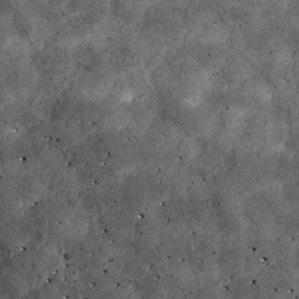
Label: non_frost